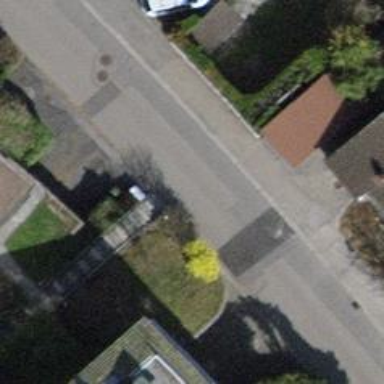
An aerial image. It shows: Residential road with asphalt surface. There is sidewalk on the left side.